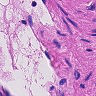
Metastatic tissue present: no